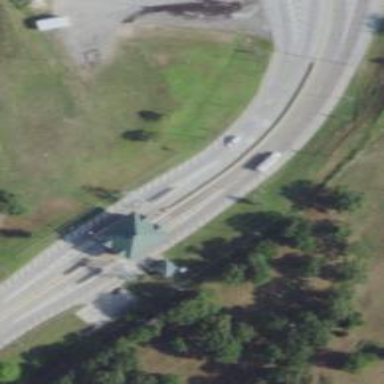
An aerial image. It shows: Toll gantry on the road.